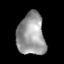
Tissue: skin
Cell type: Epithelial cells
Senescence score: 0.2151
Nuclear area (px): 1143
Mean DAPI intensity: 153.073